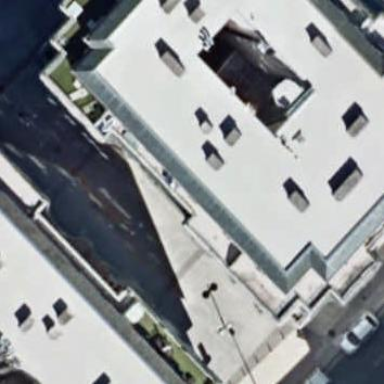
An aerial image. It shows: Part of building.